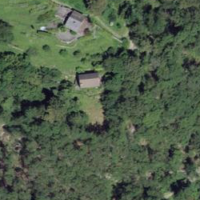
EUNIS habitat code: 41
Species observed at this site:
Calliteara pudibunda